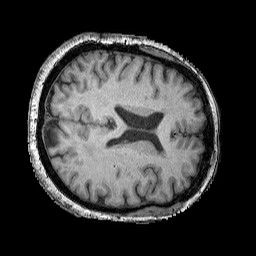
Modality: T1w
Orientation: axial
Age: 71
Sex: female
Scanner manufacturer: siemens
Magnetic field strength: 3 T
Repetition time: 2.25 s
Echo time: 0.00411 s